Question: I've seen several questions asked about simple
'''
<input type="submit" />
'''
buttons not working in chrome, but I still am yet to find a solution. there is no js/jq attached to that button or to the form's onsubmit. Furthermore, I say it's not working in chrome and not webkit because it is working in safari, as well as ie and ff.
has anyone found a definitive answer on how to deal with this bug?
EDIT: this got voted down for b* reasons so here is a screenshot of the chrome console throwing the error that led me to fix.

i'll take my rep back tyvm :P
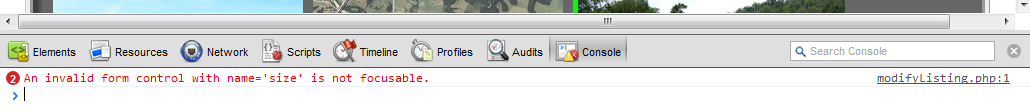
Answer: ok, so i found what was causing my instance of this problem to crash. Using chrome's console, I noticed that I had incorrectly used an input, type=text, that was named 'size'. this was causing chrome to throw an error and not continue with the submit. I moved the input[name="size"] out of the form and it worked fine. i could have changed the name of that input box, but that would require me changing it in a lot of instances, and the ajax involved with that box didn't care if it was named size
lesson: chrome doesn't like input's named size
that is all